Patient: sex M, age 74
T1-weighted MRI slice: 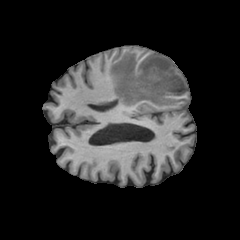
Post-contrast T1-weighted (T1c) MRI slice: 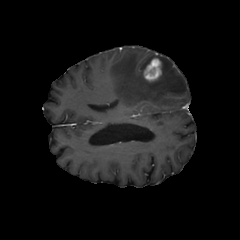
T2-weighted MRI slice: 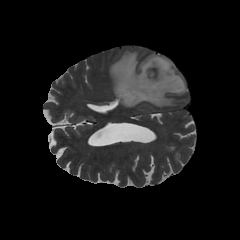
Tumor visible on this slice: yes
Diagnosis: Glioblastoma, IDH-wildtype
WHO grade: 4